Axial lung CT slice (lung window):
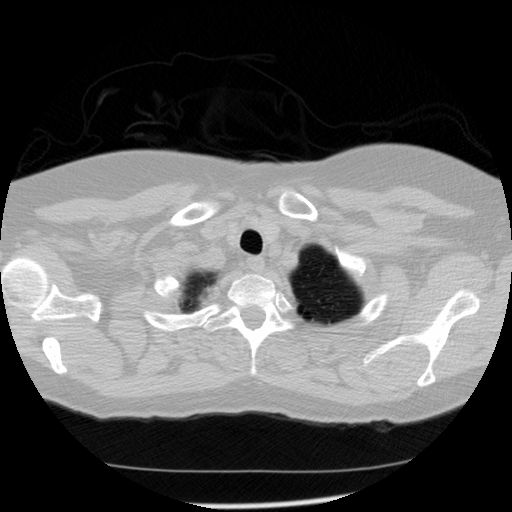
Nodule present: no